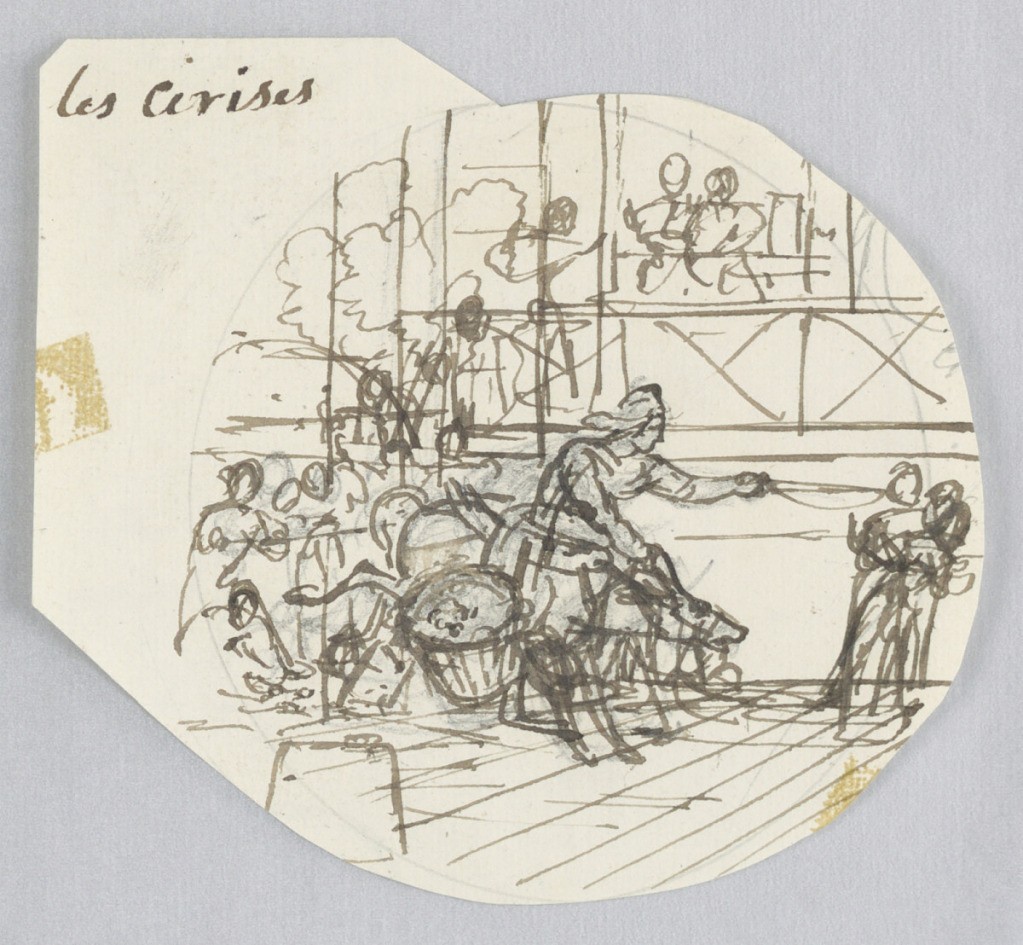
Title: Design for a Painted Porcelain Plate, Les Cerises (Cherries) for the Service des Objets de Dessert (Dessert Service)
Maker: Jean Charles Develly, French, 1783 - 1849
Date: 1819–1920
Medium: Pen and brush and brown ink, graphite on cream laid paper; verso: graphite
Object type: Drawing
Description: Design for a painted porcelain plate, irregular rondel. Rough drawing showing figure of a woman, center middleground, with a large basket of cherries [presumably] to her right.  Many figures complete the scene.  On a balcony, two figures seated at a table, right background.  Verso: rough graphite sketch of figures and landscape [unreadable].